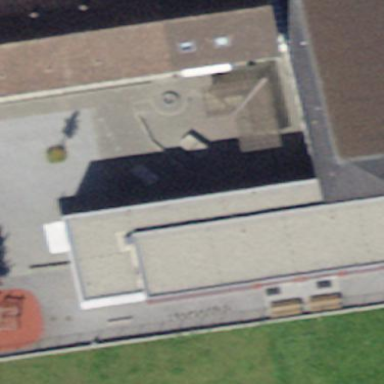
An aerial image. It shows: School building.